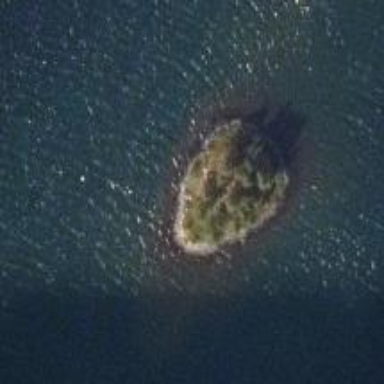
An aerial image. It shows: Islet.